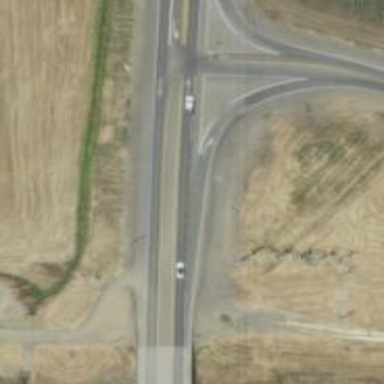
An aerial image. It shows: Secondary link road.